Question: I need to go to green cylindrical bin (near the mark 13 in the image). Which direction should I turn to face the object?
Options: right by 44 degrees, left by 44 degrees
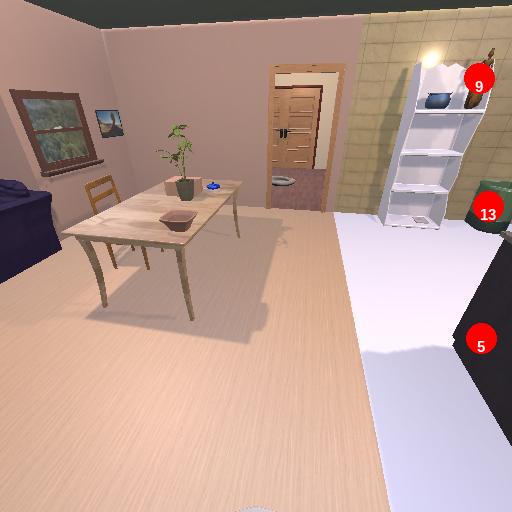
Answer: right by 44 degrees